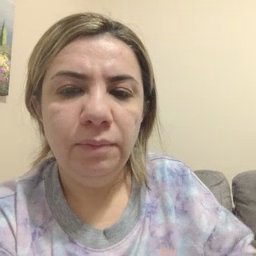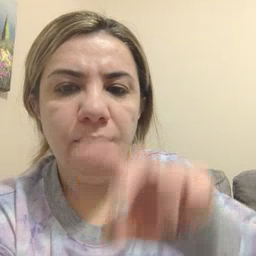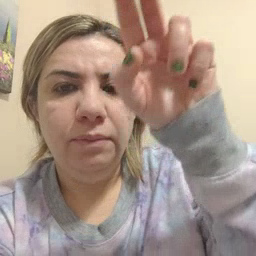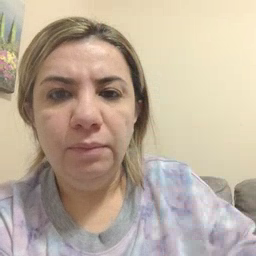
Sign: stairs